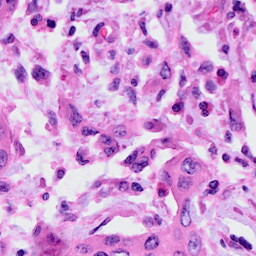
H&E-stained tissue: Cervix